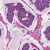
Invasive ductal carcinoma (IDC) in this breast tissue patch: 1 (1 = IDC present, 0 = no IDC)